Question: A web page with a link, an input (submit) and a span. All are styled to have the same look, actually the input is styled to have the same look as the hyperlink and span.

Tested using: Firefox 3.0, 3.6, 4.0, 14.0.1
For some reason, the input is slightly bigger among the others. Also, the text of the input is not aligned with text of link and span. Here's a live demo.
<URL>
Here's my CSS:
'''
a{
text-decoration:none;
}
input[type="submit"]{
border:0 none;
background:transparent;
}
a, input[type="submit"], span{
border:solid 1px green;
font-size:64px;
font-family:Arial;
font-weight:bold;
float:left;
padding:0;
margin:0;
}
'''
Markup:
'''
<a href="#">LINK</a>
<input type="submit" value="INPUT" />
<span>SPAN</span>
'''
So how can I make an input to look like an ordinary link or span? Is it weird a behavior of browser or I just missed some CSS? I've been solving this for a day now.
It seems like the problem occurs only in Firefox. IE8-9 and Chrome display it correctly.
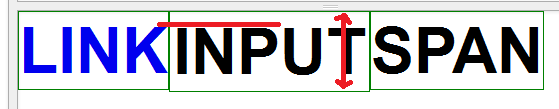
Answer: Remove button padding in Firefox by using 'input::-moz-focus-inner' in your CSS:
'''
input::-moz-focus-inner /*Remove button padding in FF*/
{
border: 0;
padding: 0;
}
'''
<URL> in firefox